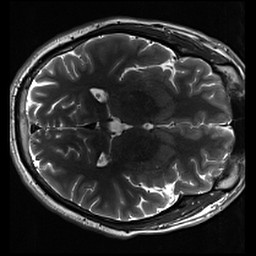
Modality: inplaneT2
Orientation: axial